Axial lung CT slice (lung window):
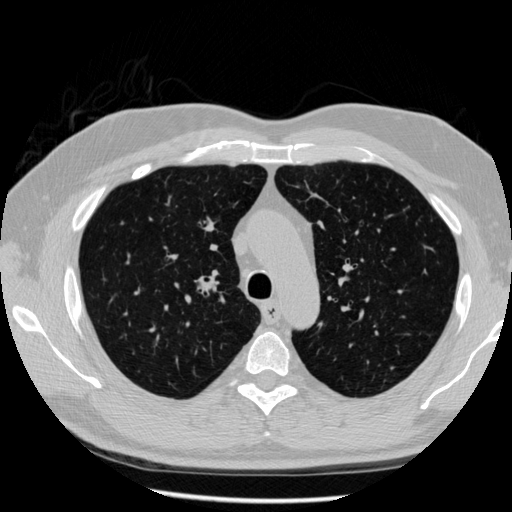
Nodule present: no